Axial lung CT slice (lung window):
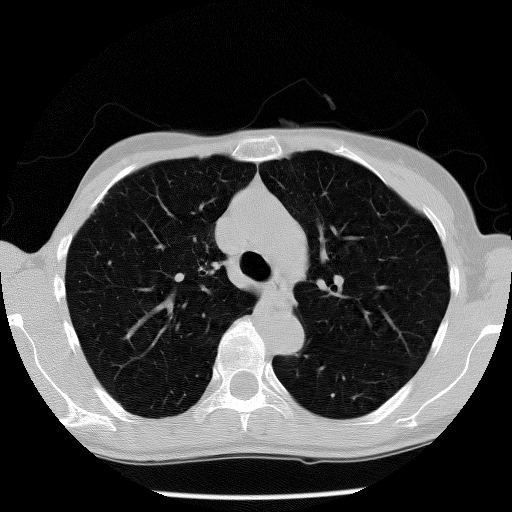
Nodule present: no